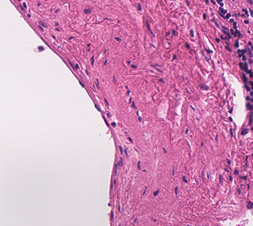
Tumor epithelial tissue: no
Tumor-associated stroma tissue: yes
Normal tissue: no